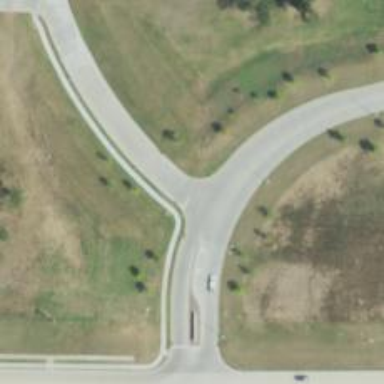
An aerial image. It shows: Road with stop sign.